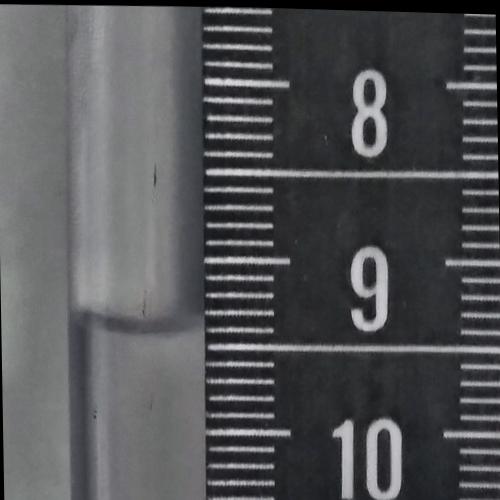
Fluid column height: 9.4 cm